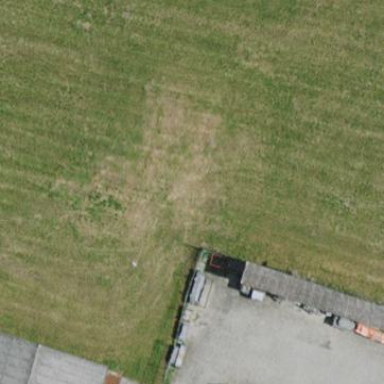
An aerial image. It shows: Shed.